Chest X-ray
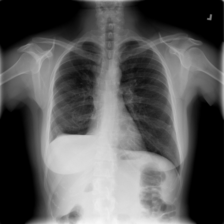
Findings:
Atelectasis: negative
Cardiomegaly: negative
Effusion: negative
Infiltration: negative
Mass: negative
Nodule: negative
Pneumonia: negative
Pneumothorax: negative
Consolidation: negative
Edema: negative
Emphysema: negative
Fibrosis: negative
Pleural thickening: negative
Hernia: negative